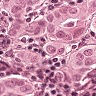
Metastatic tissue present: yes